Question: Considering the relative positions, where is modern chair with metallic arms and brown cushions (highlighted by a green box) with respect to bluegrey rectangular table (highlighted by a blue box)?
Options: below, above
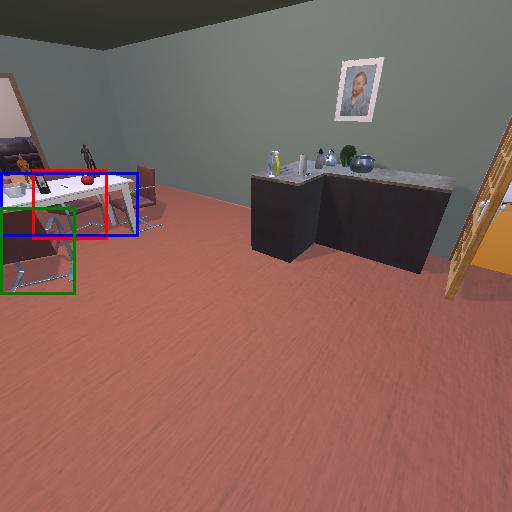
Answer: below